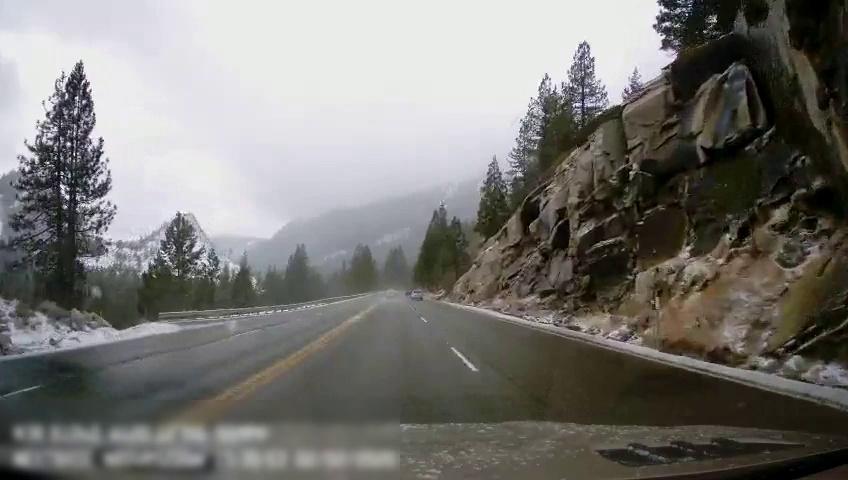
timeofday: Day
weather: Snowy
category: Drivable Space
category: Vehicles | SUV
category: Vehicles | SUV
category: Lanes | Current Lane
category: Lanes | Opposite Lane
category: Lanes | Opposite Lane
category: Lanes | Current Lane
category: Lanes | Current Lane